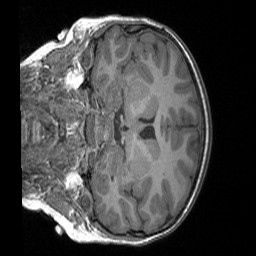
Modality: T1w
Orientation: coronal
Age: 8
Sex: male
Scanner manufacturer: siemens
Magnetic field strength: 3 T
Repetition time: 1.65 s
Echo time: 0.00203 s